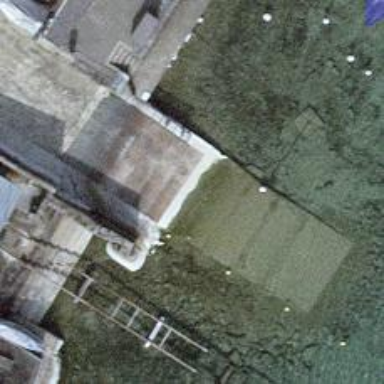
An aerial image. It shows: Slipway on leisure land.